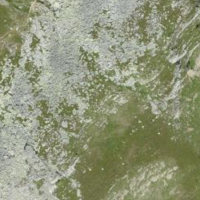
EUNIS habitat code: 26
Species observed at this site:
Rhododendron ferrugineum